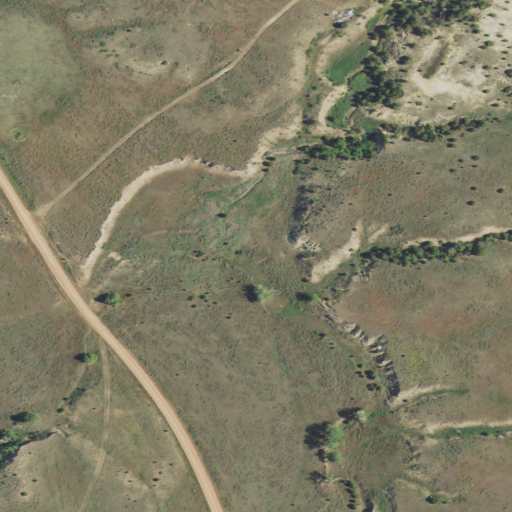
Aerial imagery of valley in Montana named Allison Draw containing shrub, grassland, and evergreen forest